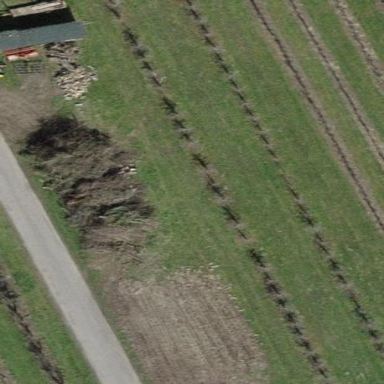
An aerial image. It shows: Orchard.